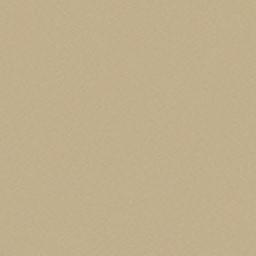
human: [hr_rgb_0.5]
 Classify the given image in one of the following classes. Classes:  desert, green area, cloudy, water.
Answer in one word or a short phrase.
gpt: desert